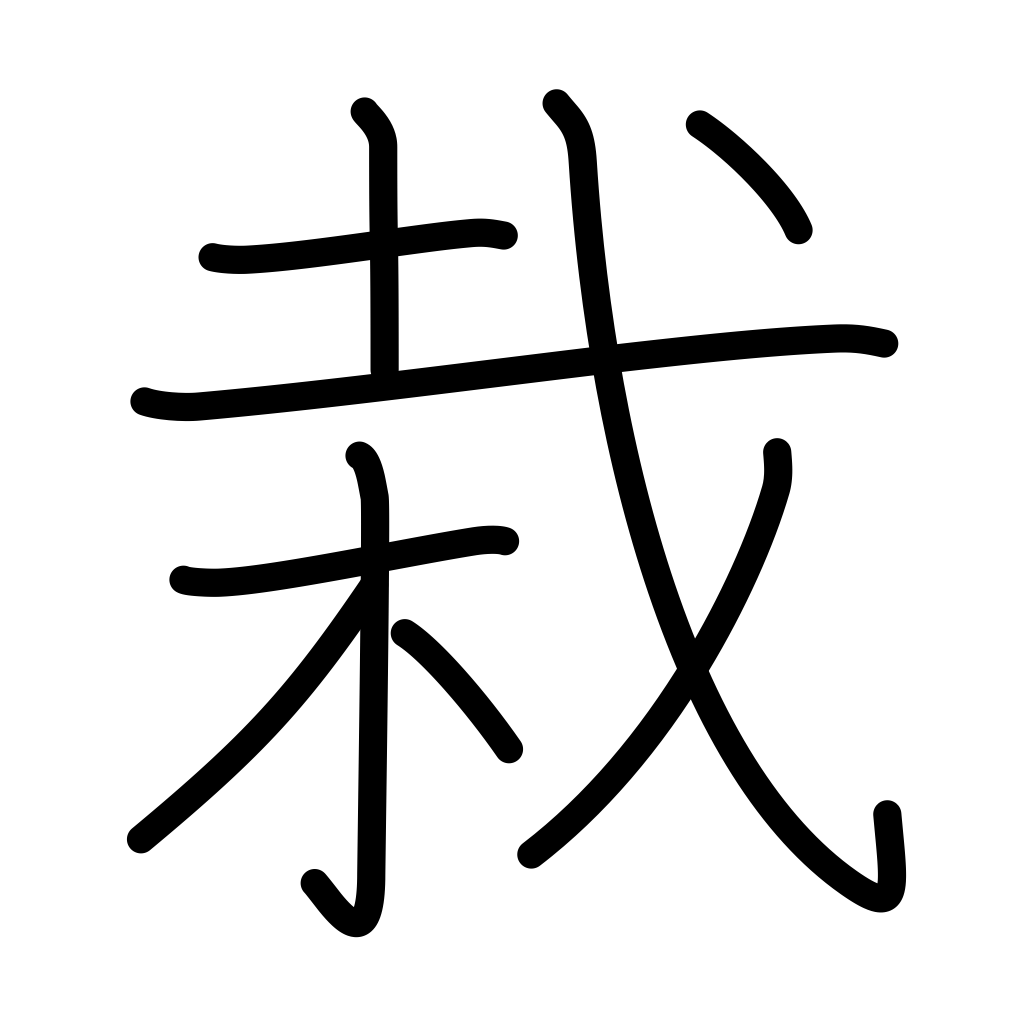
Meaning: plantation, planting